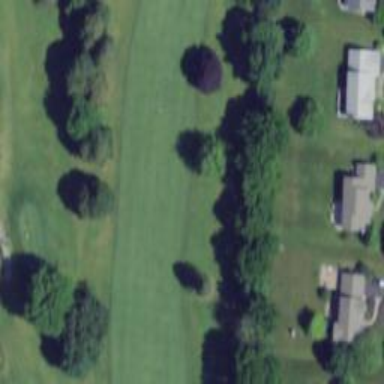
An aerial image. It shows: Golf hole.